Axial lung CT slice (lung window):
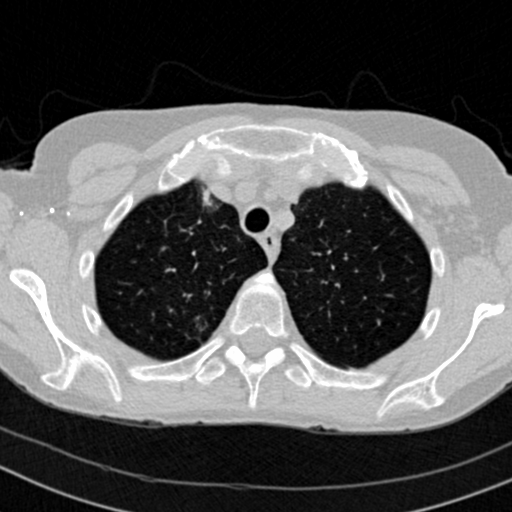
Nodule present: no